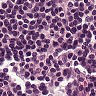
Metastatic tissue present: no